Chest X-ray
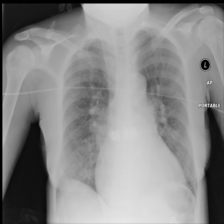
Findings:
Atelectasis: negative
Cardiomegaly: negative
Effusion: negative
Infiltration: positive
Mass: negative
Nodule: negative
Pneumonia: negative
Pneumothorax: negative
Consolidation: negative
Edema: negative
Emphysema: negative
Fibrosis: negative
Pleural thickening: negative
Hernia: negative